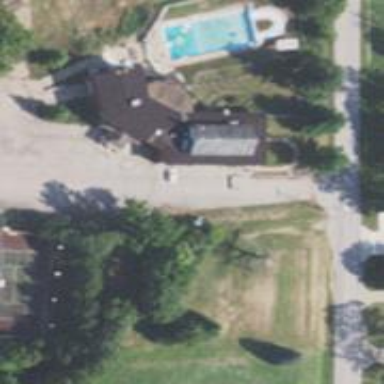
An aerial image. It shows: Public building designated as Country Club.